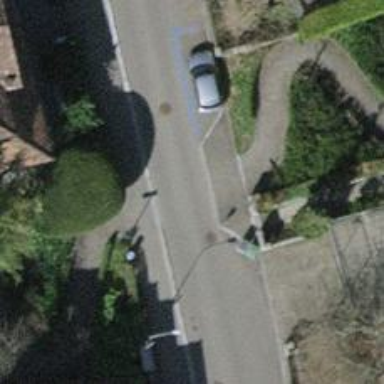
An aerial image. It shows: Unmarked crossing on the road with traffic calming choker.